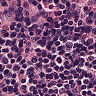
Metastatic tissue present: no